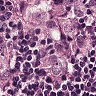
Metastatic tissue present: yes